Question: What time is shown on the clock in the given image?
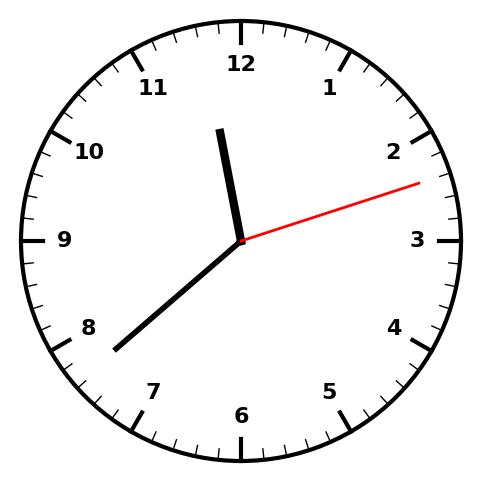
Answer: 11:38:12